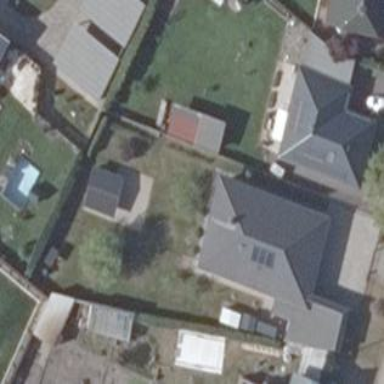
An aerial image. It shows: Building with hipped roof.